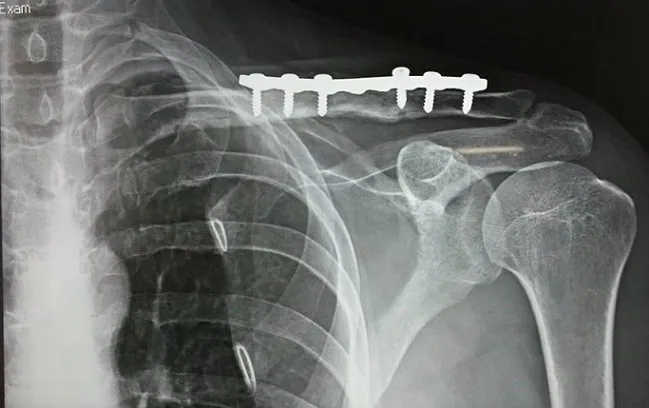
Chest radiographs showing callus formation of the fractured clavicle 14 months after the injury with no recurrence of pneumothorax.
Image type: radiology (x_ray)